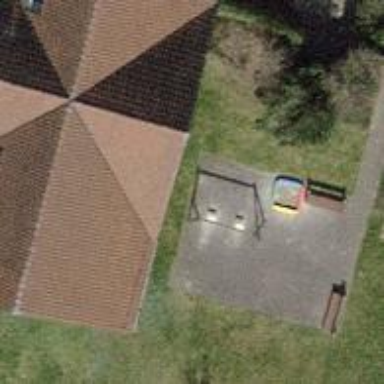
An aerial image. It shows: Playground with swings.